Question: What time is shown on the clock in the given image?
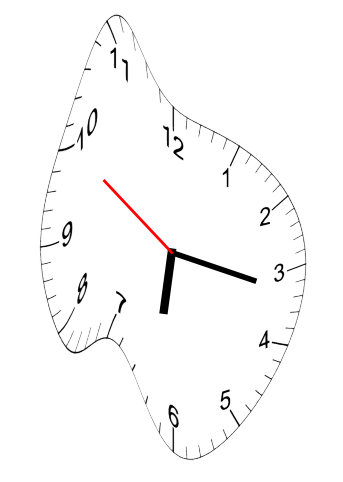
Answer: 06:16:50